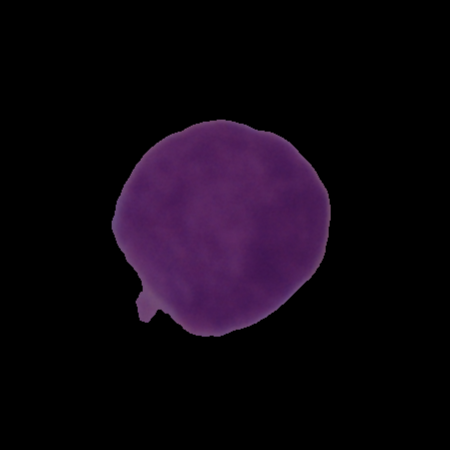
Label: healthy